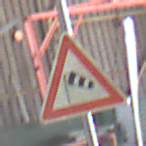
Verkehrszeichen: SeitenwindVonLinks
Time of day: Midday
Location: Indoor (Urban)
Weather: NotSpecified
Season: NotSpecified
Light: Natural